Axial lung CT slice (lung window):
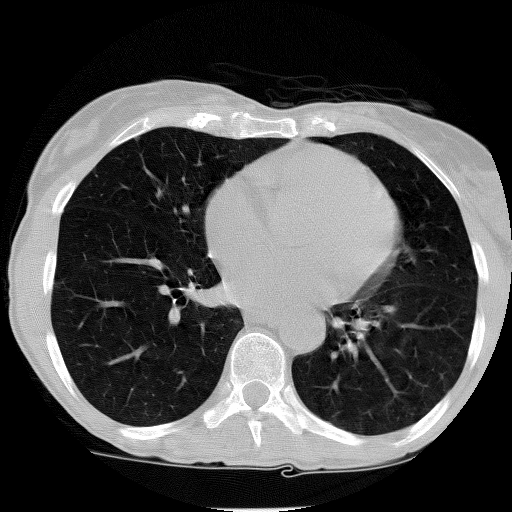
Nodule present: no